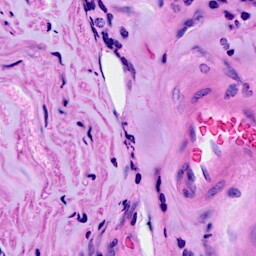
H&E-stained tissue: Breast